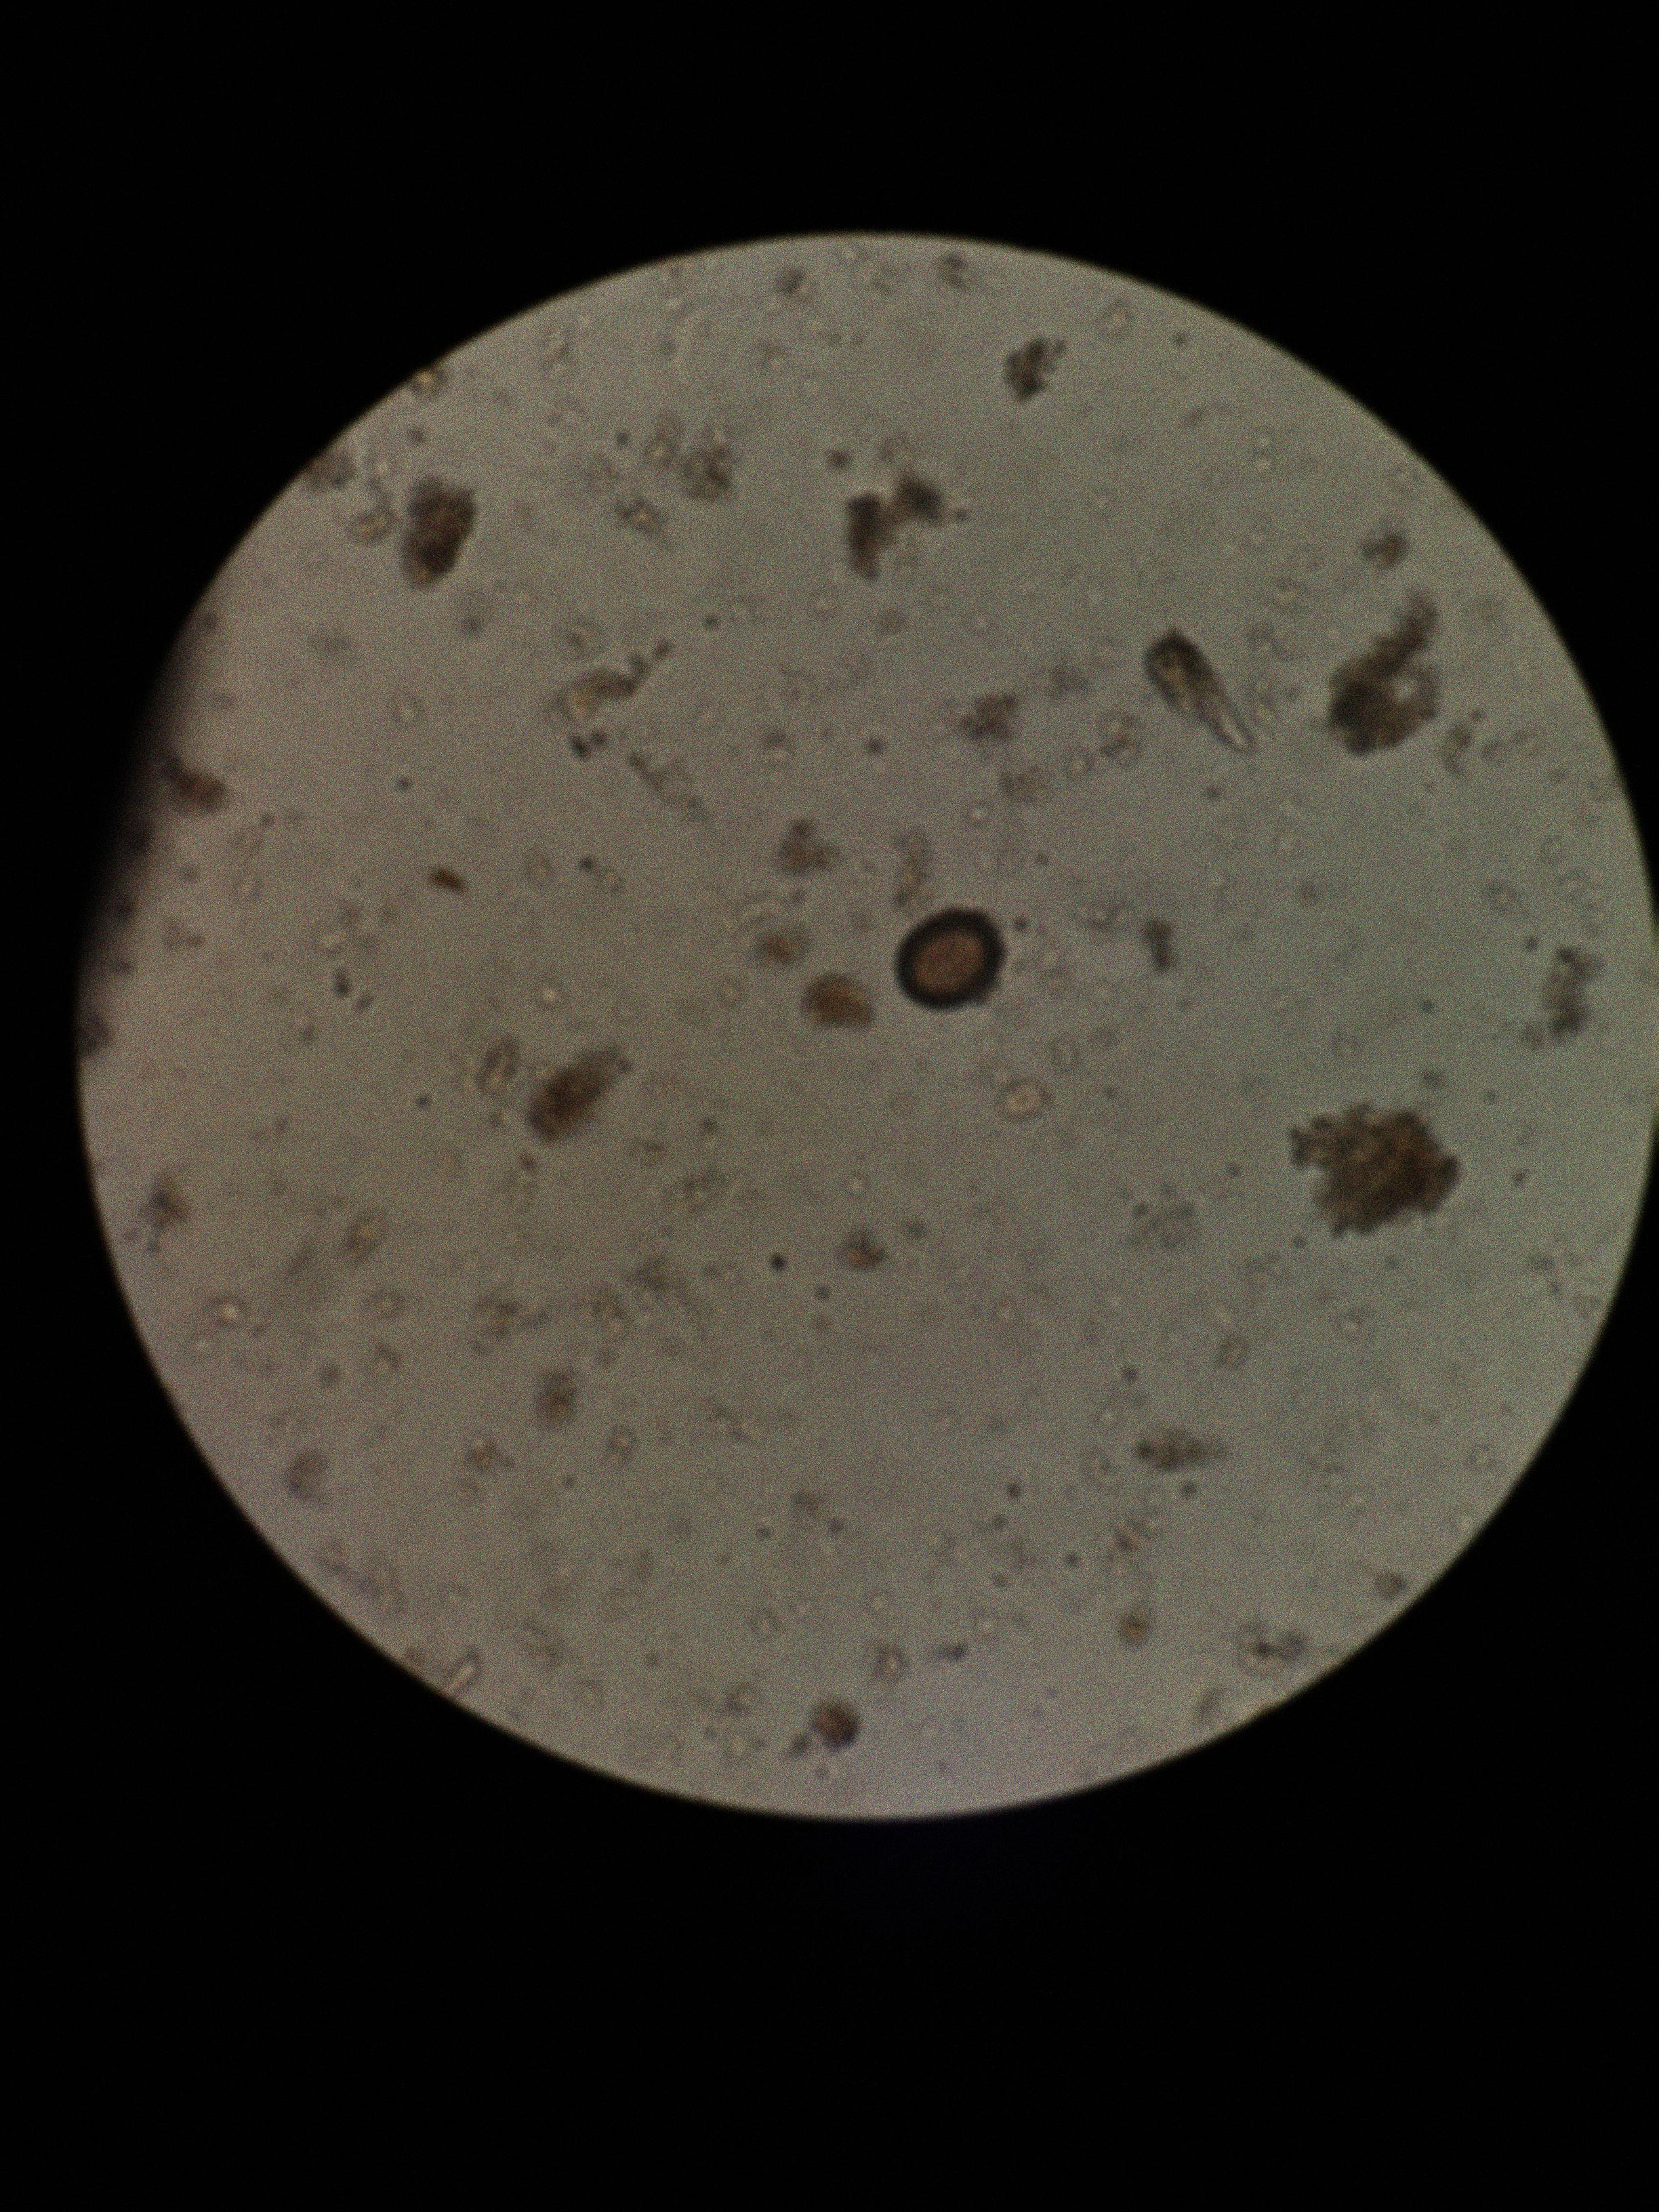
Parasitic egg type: Taenia spp. egg